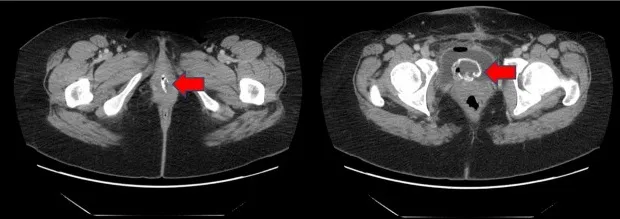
CT abdomen and pelvis axial section. High attenuation lesion in the urethra and bladder lumen (arrow).
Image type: radiology (ct)